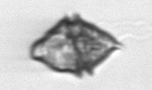
Label: Kryptoperidinium_triquetrum